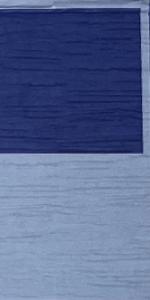
Label: Empty